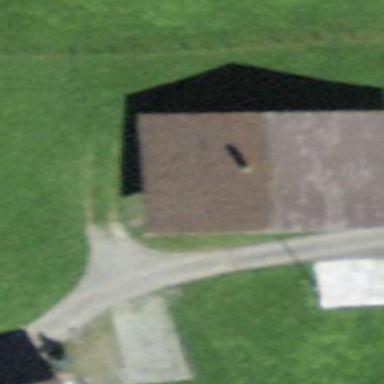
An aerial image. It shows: Farm building.